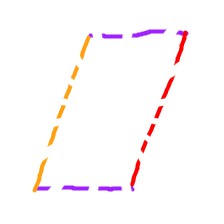
Shape: parallelogram